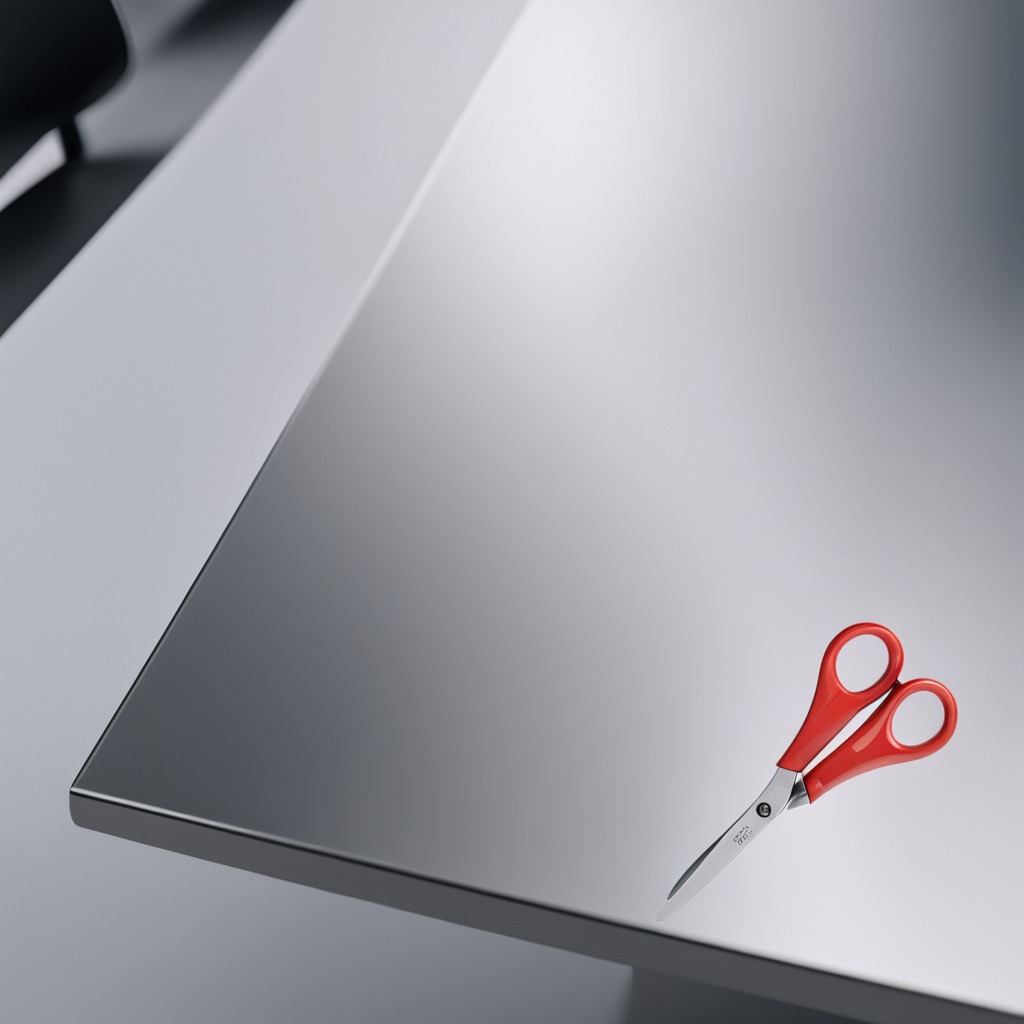
A scissor is lying on the stainless steel table.